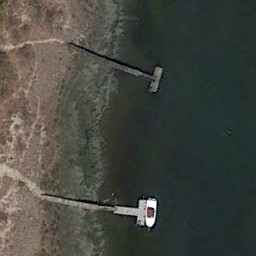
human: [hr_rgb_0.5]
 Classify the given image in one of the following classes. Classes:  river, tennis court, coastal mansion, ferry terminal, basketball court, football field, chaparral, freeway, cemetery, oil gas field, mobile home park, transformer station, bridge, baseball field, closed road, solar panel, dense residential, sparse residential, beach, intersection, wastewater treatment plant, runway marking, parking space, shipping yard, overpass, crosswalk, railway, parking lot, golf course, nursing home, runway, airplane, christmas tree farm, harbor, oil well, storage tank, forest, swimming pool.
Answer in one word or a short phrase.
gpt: ferry terminal